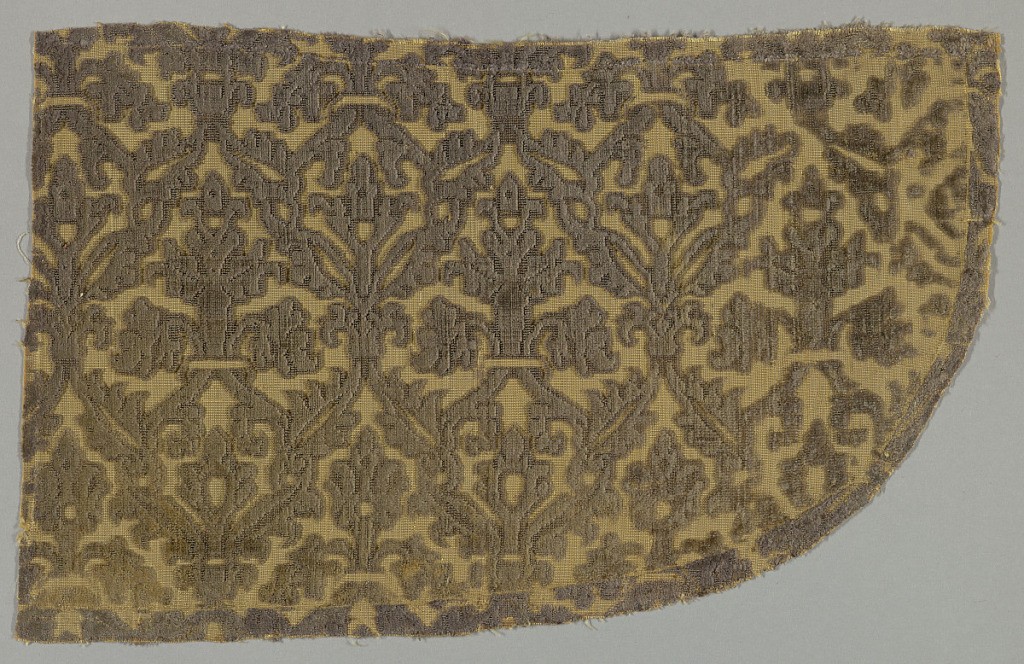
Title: Fragment
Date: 17th century
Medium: silk Technique: supplementary warp forming raised pile in plain weave foundation (velvet)
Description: Three branched ornaments with scrolling leaves. Deep mauve on gold.